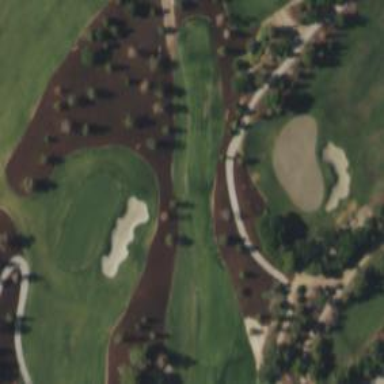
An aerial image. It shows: Path for golf carts.